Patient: sex M, age 32
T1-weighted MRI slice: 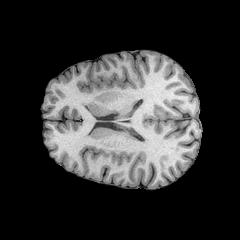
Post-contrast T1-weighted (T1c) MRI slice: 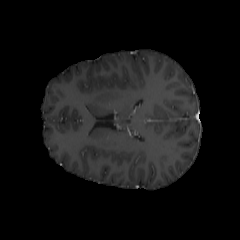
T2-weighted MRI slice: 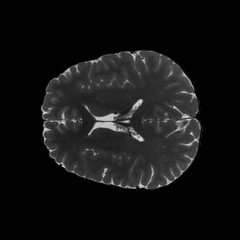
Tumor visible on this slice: no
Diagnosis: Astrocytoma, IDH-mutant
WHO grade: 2